Field crop: maize
Growth stage: 2
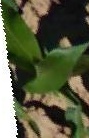
Species: maize